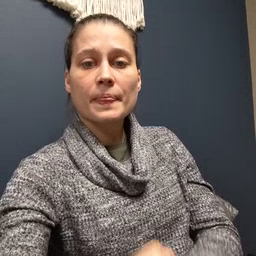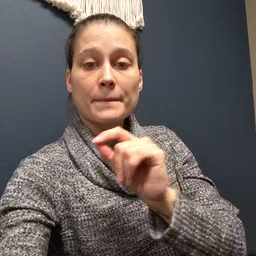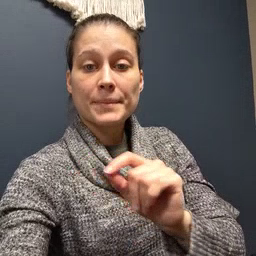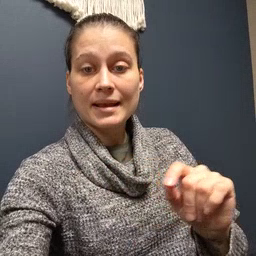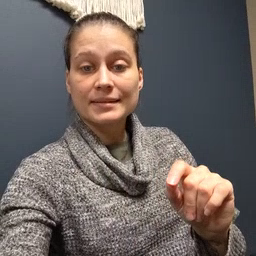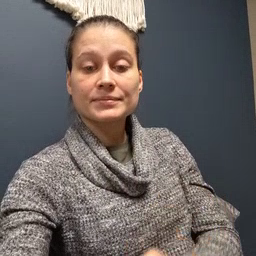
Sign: pen